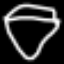
Label: diamond